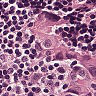
Metastatic tissue present: yes